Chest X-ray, PA view. Patient: 38 years old, sex M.
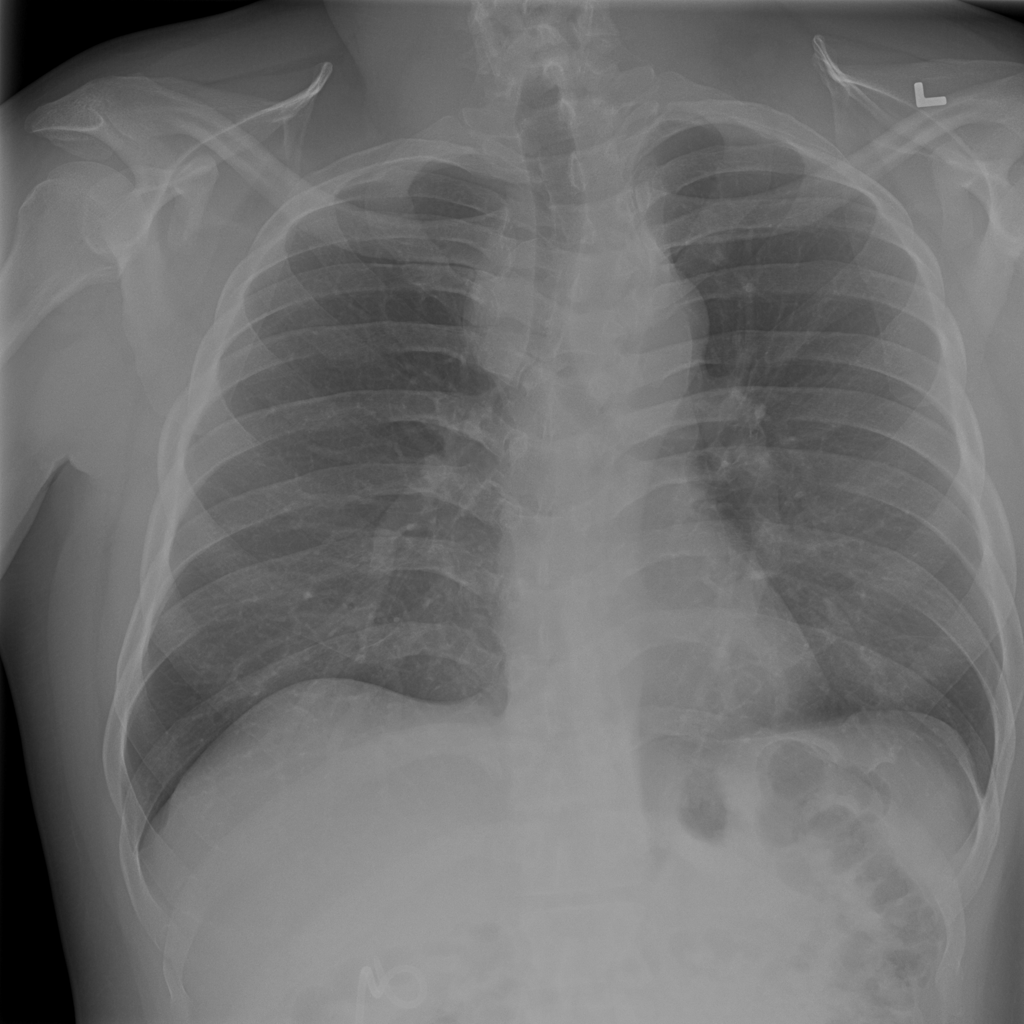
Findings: Mass